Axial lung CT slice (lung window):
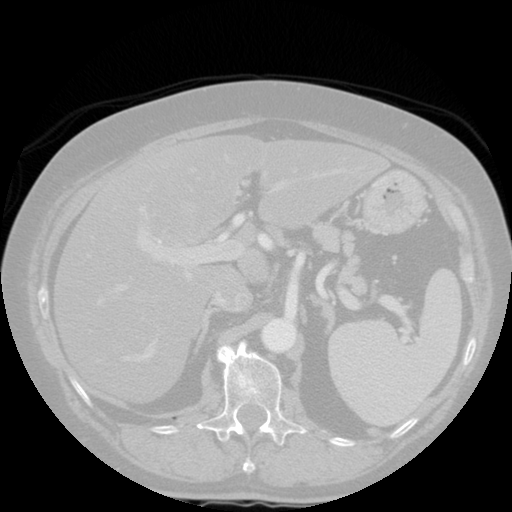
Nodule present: no